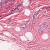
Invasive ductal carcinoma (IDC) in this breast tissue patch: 0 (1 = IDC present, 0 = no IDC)